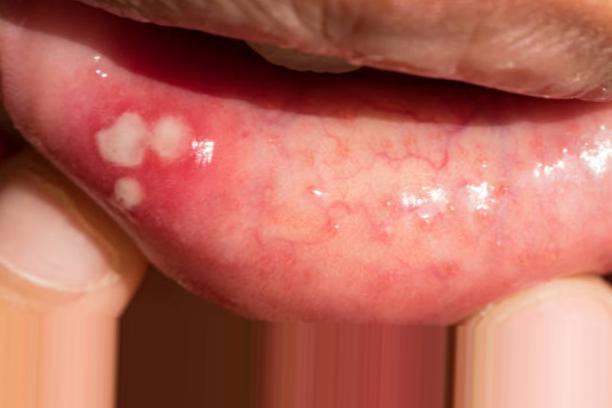
Condition: Mouth Ulcer